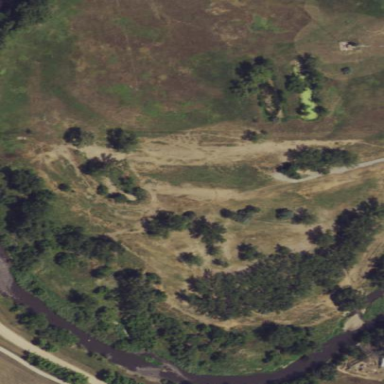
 specifically designed for the sport of disc golf."